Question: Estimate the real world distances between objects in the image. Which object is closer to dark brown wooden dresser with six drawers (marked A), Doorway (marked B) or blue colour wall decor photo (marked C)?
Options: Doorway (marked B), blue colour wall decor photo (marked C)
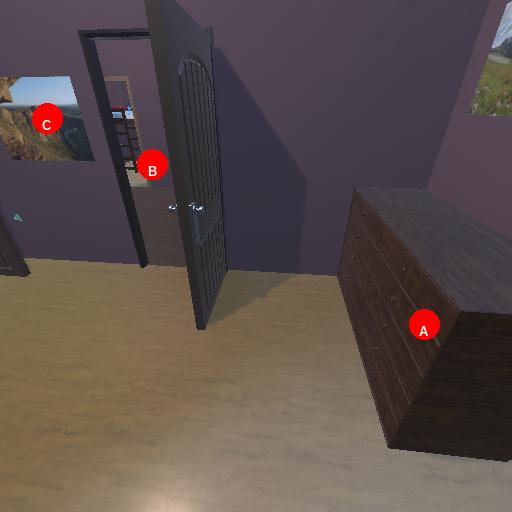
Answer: Doorway (marked B)